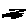
Label: tree